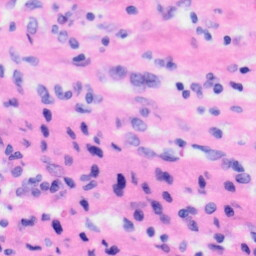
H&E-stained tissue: Liver